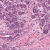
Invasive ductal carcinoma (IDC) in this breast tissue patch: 0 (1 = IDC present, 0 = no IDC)